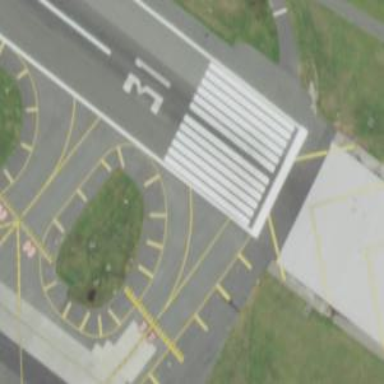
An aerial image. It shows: View of taxiway at the airport.